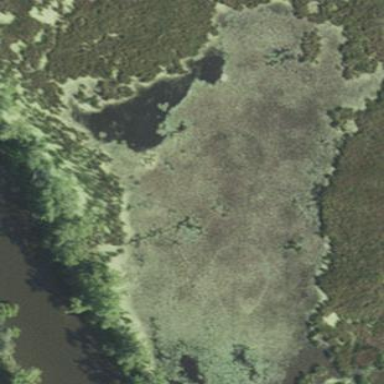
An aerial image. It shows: Marsh wetland.